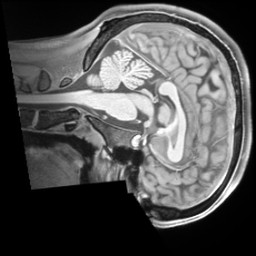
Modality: T1w
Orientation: sagittal